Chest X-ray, PA view. Patient: 62 years old, sex M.
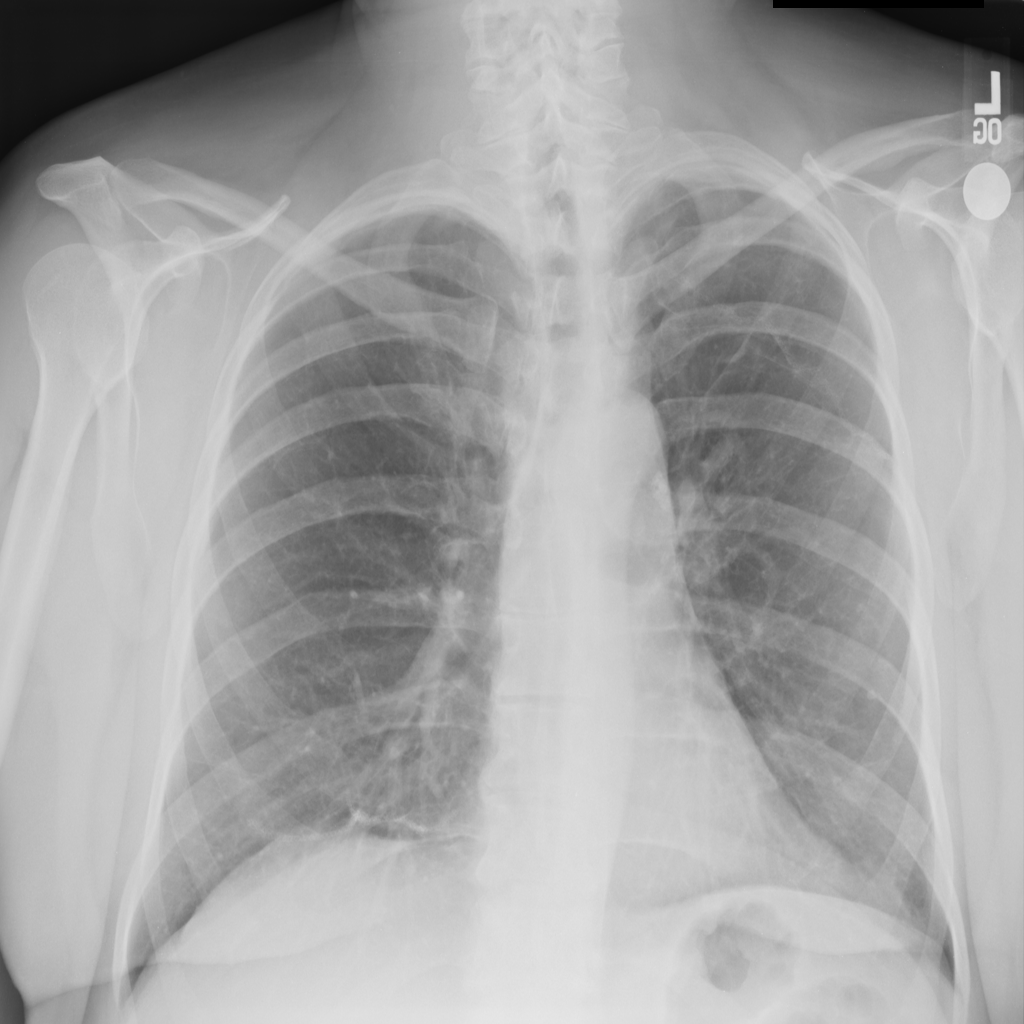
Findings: No Finding